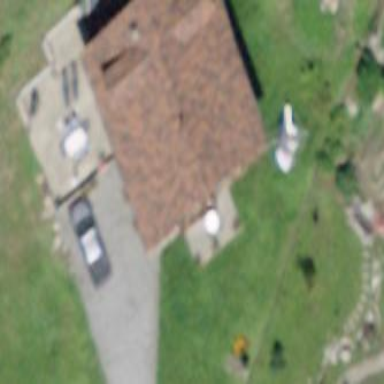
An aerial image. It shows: Simple house.